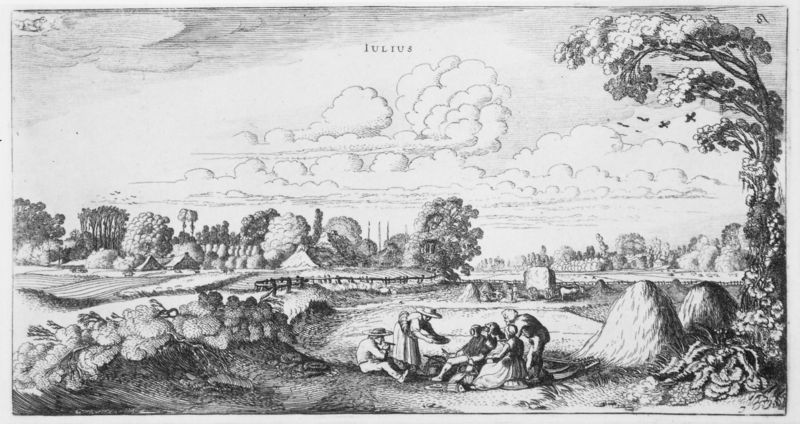
Titel: Die zwölf Monate mit Sternzeichen II
Künstler: Jan van de Velde
Schlagwörter: baum, himmel, mann, wolken, bäume, landschaft, menschen, frau, hut, hüte, schwarz, weiss, wiese, zaun, leute, feld, felder, vögel, weide, busch, büsche, wiesen, bauern, ernte, heu, heuernte, bauernhof, pause, picknick, rast, querformat, essen, weiden, druck, schwarzweiss, rasten, juli, kalender, kalenderblatt, heumännchen, monatsblatt